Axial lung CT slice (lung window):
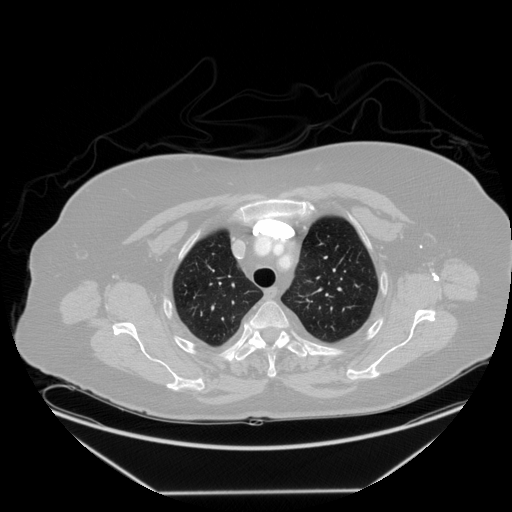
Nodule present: no